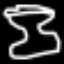
Label: hourglass